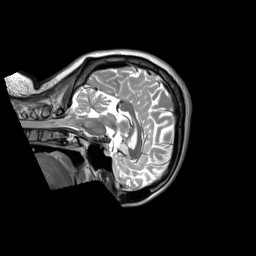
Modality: T2w
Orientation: sagittal
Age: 38
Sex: female
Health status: ill
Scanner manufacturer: siemens
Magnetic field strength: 3 T
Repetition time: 2.8 s
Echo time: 0.326 s